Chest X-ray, AP view. Patient: 49 years old, sex M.
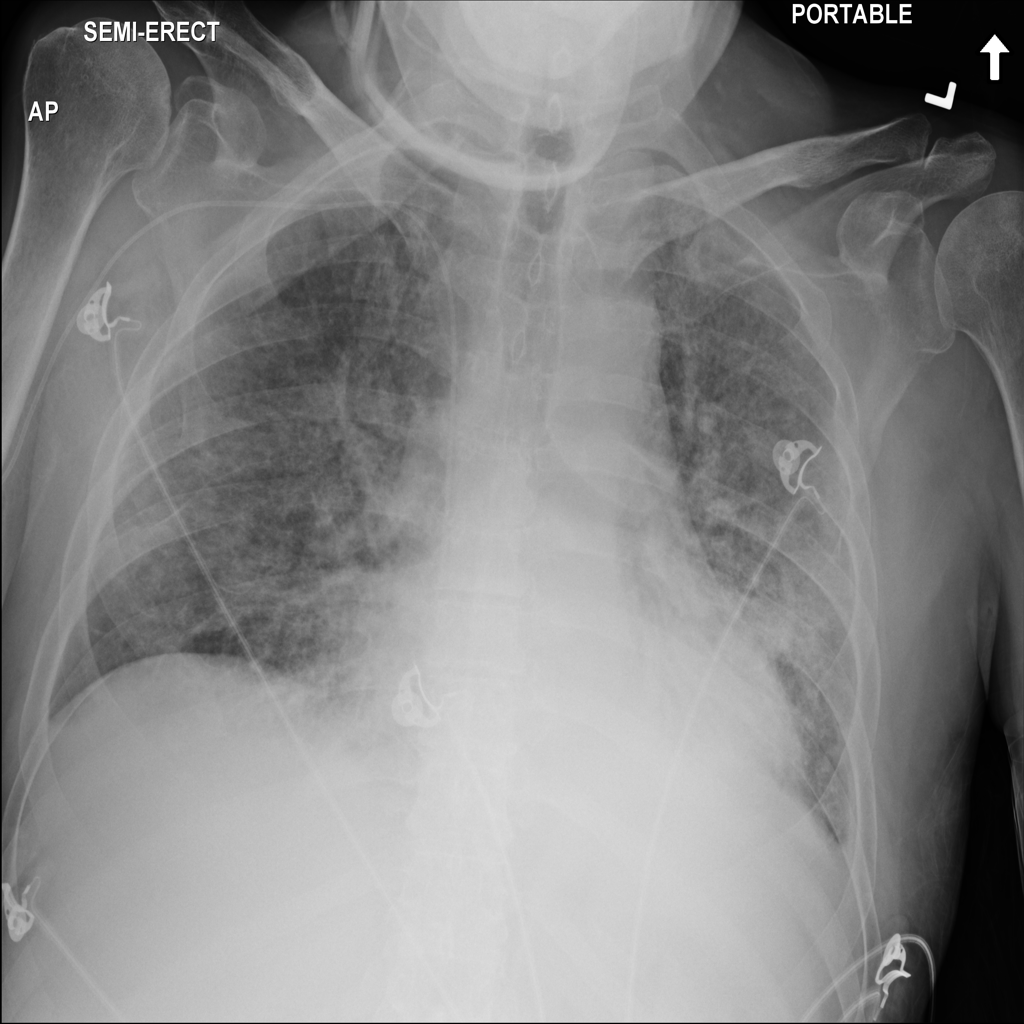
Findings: Consolidation, Infiltration, Nodule